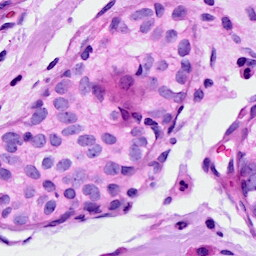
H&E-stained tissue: Breast